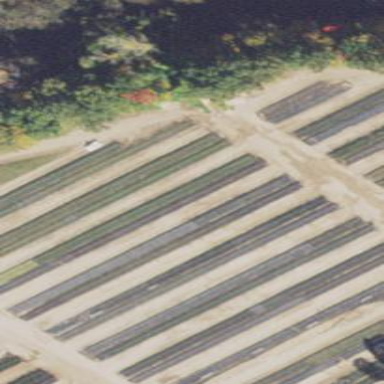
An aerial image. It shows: Greenhouse.